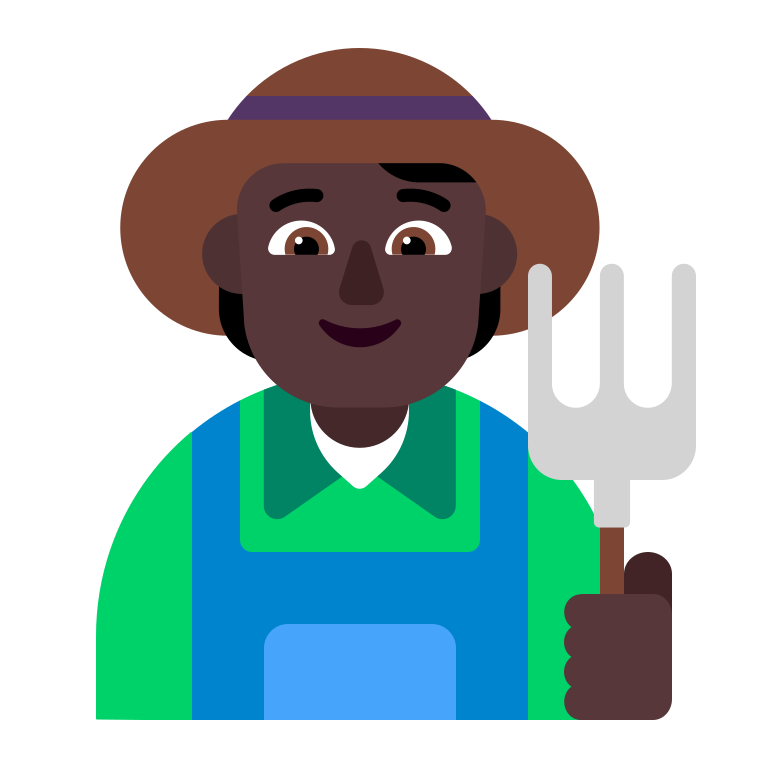
farmer flat dark